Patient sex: F
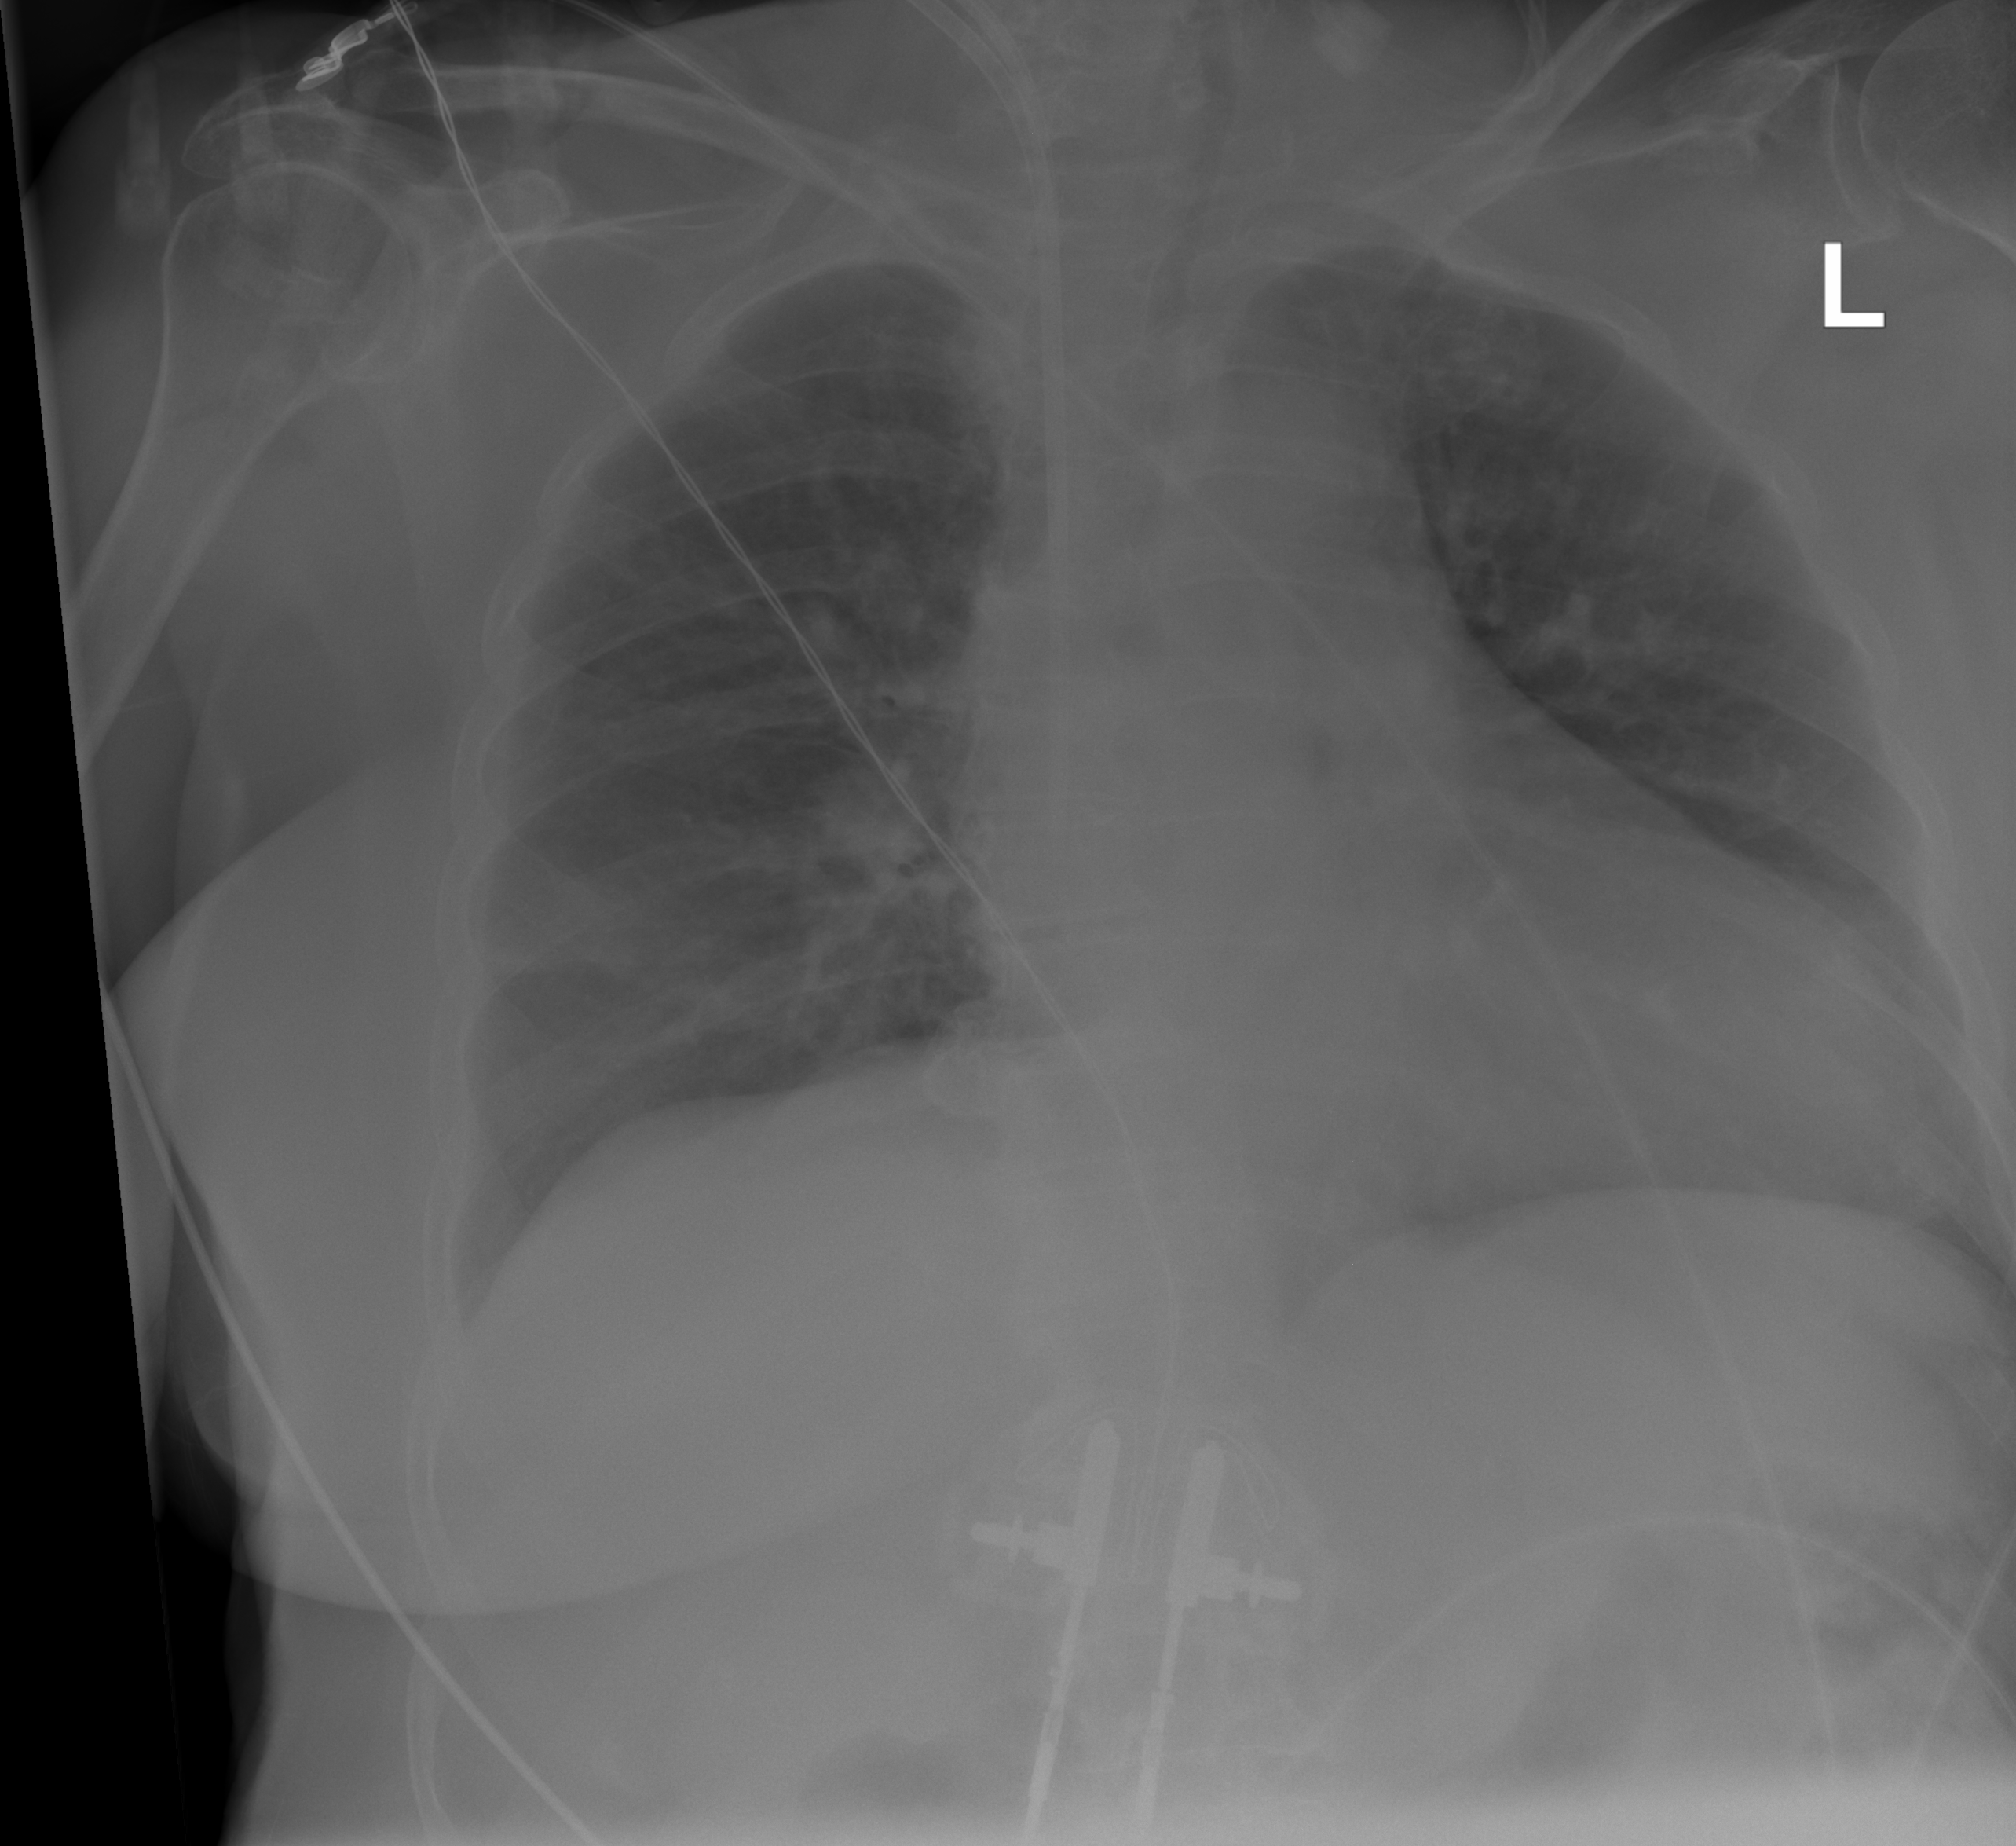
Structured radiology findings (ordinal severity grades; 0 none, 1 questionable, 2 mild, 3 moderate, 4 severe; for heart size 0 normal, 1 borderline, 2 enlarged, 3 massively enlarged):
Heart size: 2
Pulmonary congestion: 2
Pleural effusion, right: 0
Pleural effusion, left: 0
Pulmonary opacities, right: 0
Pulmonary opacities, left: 0
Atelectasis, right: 0
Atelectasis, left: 0